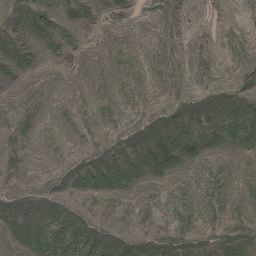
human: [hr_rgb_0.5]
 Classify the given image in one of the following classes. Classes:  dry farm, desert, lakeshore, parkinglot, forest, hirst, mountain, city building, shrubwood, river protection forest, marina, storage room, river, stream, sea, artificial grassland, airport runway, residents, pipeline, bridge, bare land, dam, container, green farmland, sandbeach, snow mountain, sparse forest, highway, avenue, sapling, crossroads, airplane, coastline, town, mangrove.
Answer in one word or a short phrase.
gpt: mountain